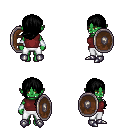
a pixel art fantasy rpg character, female body template, orc, green skin, maroon sleeveless shirt, white pants, black left-swept hairstyle, white cloth bracers, metal boots, shield, four views (front, back, left, right), 2x2 character sprite sheet, small pixel art, hard edges, no anti-aliasing